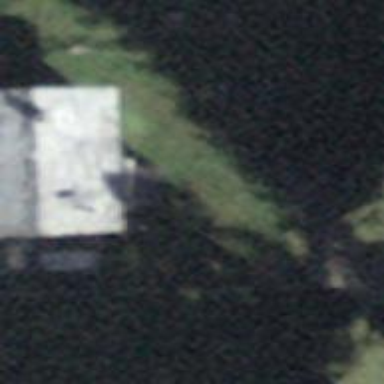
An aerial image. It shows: Simple house.